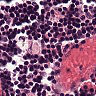
Metastatic tissue present: no